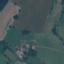
Label: Pasture